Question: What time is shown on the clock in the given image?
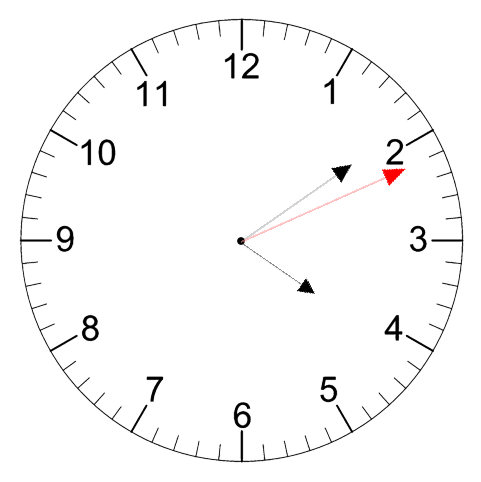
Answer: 04:09:11